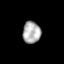
Tissue: skin
Cell type: Others
Senescence score: 0.7192
Nuclear area (px): 388
Mean DAPI intensity: 173.696